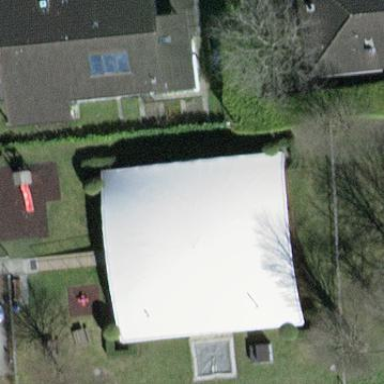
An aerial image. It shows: Kindergarten building with dome-shaped roof.